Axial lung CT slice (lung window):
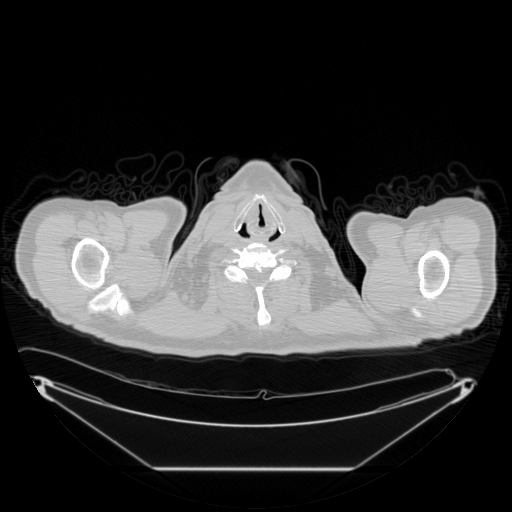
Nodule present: no